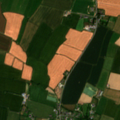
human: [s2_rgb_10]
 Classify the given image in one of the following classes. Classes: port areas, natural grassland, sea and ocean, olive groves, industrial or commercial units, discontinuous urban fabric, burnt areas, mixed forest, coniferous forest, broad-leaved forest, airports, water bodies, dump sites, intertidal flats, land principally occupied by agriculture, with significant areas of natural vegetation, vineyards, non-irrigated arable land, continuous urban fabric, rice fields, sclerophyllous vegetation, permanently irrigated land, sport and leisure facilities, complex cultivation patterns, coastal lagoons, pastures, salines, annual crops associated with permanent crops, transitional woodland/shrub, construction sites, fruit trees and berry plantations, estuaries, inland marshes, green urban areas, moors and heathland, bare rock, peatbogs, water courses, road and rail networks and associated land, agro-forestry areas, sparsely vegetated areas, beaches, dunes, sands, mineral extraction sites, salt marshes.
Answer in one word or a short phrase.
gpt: non-irrigated arable land, pastures, complex cultivation patterns